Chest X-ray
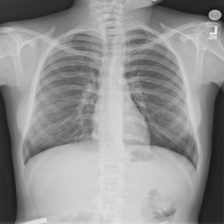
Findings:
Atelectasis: negative
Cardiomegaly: negative
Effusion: negative
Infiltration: negative
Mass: negative
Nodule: negative
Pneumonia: negative
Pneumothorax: negative
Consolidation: negative
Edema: negative
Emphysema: negative
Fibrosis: negative
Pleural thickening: negative
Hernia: negative